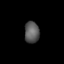
Tissue: lung
Cell type: T cells
Senescence score: 0.203
Nuclear area (px): 311
Mean DAPI intensity: 89.46